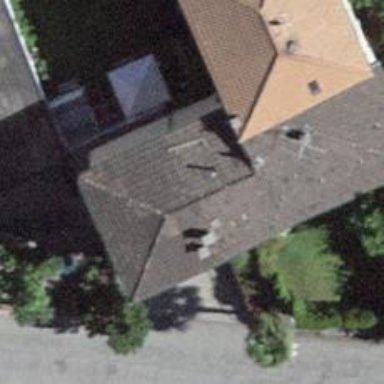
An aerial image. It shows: Restaurant.